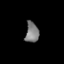
Tissue: lung
Cell type: T cells
Senescence score: 0.1461
Nuclear area (px): 268
Mean DAPI intensity: 123.556